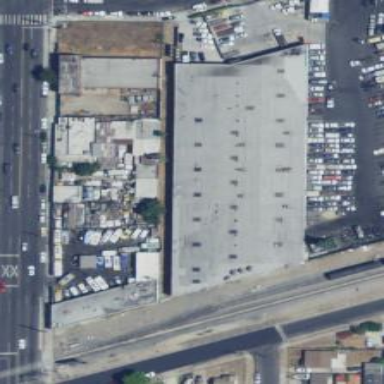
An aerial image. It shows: Warehouse.